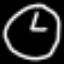
Label: clock